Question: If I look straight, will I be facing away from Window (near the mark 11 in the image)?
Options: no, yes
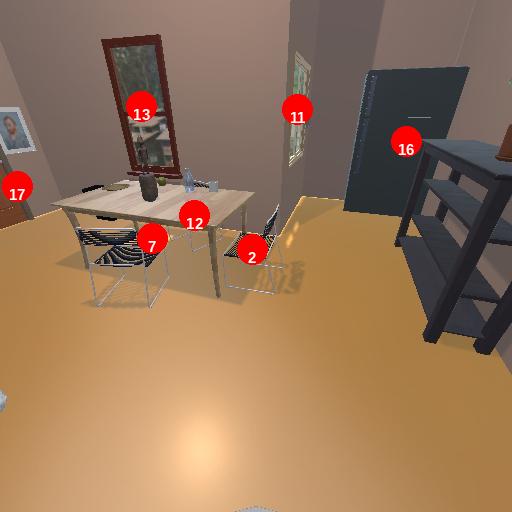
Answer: no